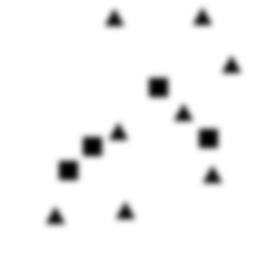
Squares: 4
Triangles: 8
Stars: 0
Total shapes: 12